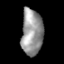
Tissue: skin
Cell type: Fibroblasts
Senescence score: 0.7278
Nuclear area (px): 963
Mean DAPI intensity: 151.607